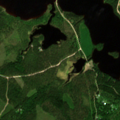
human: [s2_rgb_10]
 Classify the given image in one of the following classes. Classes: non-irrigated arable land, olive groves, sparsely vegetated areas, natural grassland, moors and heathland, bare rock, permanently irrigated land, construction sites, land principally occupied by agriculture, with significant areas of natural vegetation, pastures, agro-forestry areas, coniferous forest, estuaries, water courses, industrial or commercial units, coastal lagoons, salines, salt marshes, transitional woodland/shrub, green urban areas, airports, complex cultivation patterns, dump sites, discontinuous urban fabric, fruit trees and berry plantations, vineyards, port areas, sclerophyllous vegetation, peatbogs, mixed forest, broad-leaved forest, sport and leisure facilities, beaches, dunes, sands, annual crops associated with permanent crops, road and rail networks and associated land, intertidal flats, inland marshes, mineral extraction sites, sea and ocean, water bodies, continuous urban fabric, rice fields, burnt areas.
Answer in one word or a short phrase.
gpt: coniferous forest, mixed forest, transitional woodland/shrub, water bodies